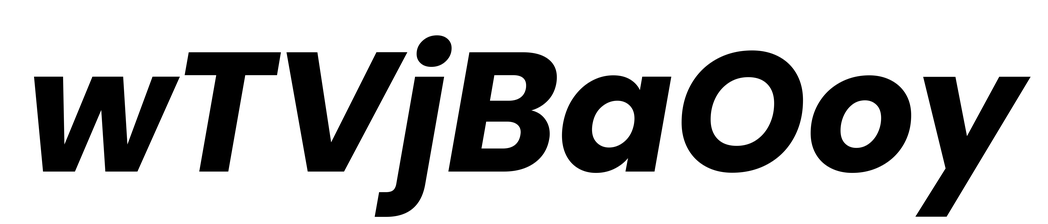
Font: Poppins-BoldItalic